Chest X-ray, PA view. Patient: 42 years old, sex F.
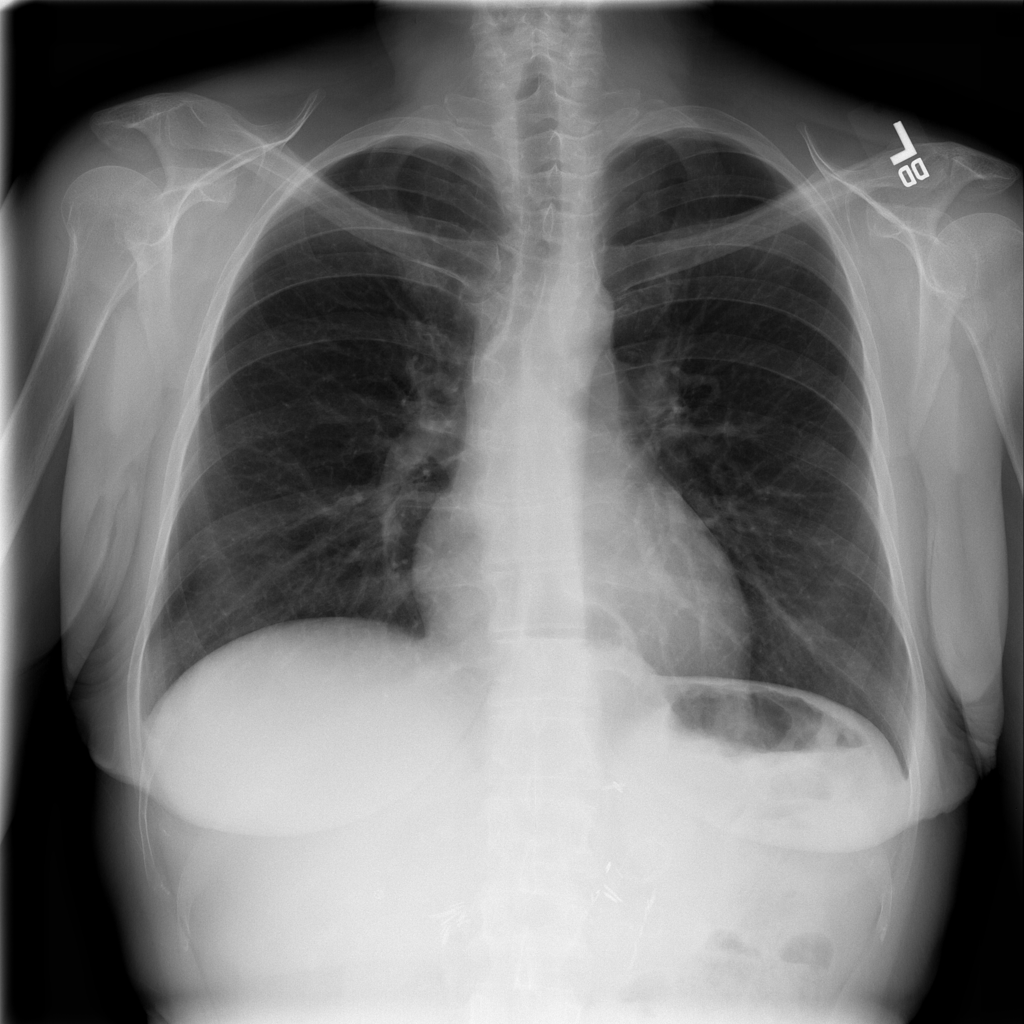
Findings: Hernia